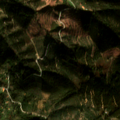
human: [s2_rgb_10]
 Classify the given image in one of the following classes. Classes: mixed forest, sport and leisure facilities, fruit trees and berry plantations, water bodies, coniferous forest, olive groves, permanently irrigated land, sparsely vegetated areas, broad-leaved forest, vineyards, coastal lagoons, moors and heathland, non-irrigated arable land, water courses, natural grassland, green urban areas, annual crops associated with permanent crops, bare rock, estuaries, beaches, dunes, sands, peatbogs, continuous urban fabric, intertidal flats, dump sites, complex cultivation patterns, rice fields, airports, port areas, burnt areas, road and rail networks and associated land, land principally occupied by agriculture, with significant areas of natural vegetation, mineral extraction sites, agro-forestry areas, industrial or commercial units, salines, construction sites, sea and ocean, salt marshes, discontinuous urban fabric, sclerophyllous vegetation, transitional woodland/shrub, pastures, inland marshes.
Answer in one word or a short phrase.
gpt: broad-leaved forest, sclerophyllous vegetation, transitional woodland/shrub